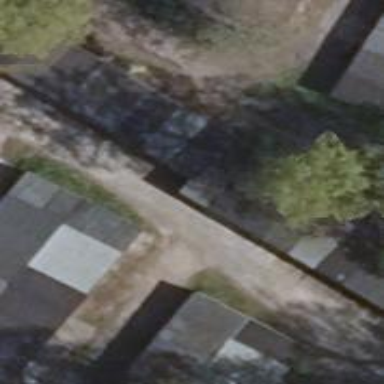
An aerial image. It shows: Group of garages.